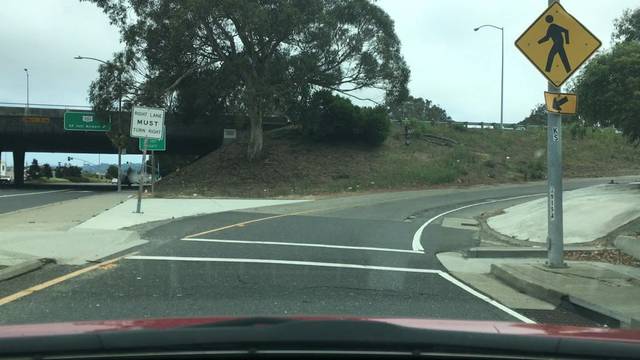
Region: United States
Coordinates: 37.634, -122.42